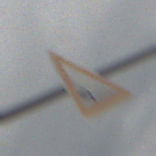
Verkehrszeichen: SplittSchotter
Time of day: MorningAfternoon
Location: Outdoor (Nature)
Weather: Overcast
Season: NotSpecified
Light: Natural